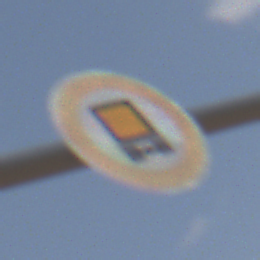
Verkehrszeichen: VerbotKennzeichnungspflichtigeKraftfahrzeugeGefaehrlicheGueter
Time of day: MorningAfternoon
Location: Outdoor (Nature)
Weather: PartlyCloudy
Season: NotSpecified
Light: Natural